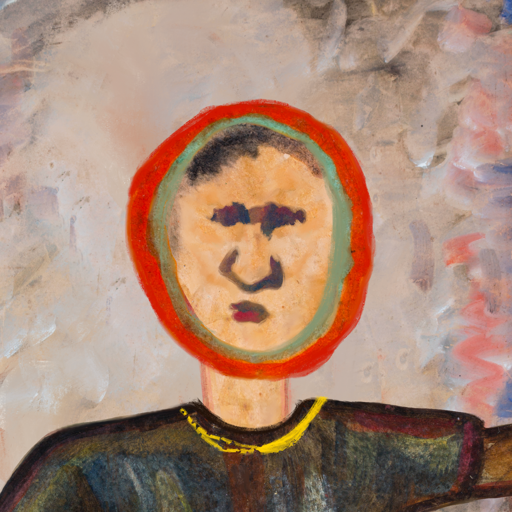
Background: Roy_Bahadur, Head And Neck Front: Childish, Face Front: In_The_Sun, Bust: Mosgoul, Hair Front: Sisters, Head Accessory: Blank, Second Necklace: Blank, Necklace: Irani_1, Baby: Blank